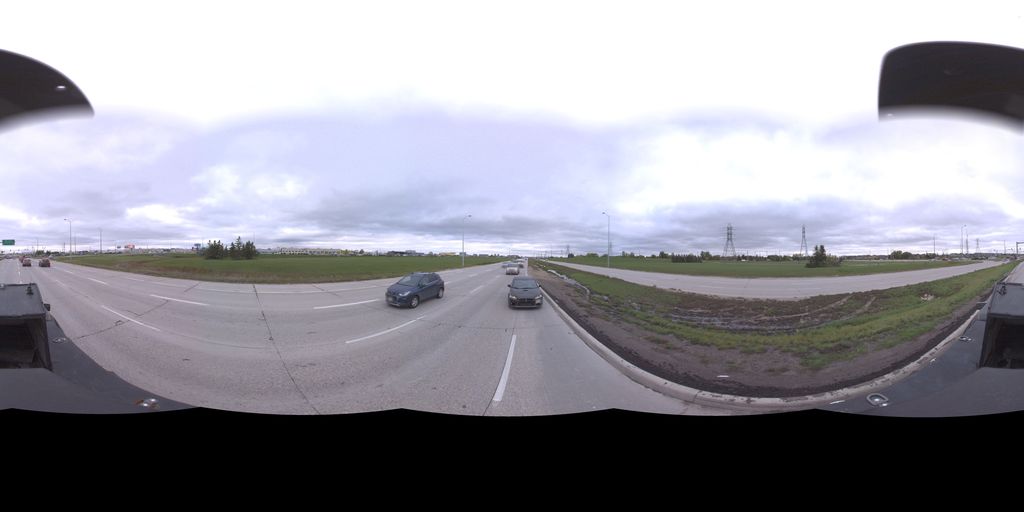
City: winnipeg